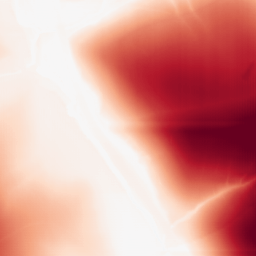
Category: morphological
Decomposition family: rolling_ball
Decomposition parameters: radius: 200
Upsampling method: fft_zeropad
Upsampling parameters: scale: 4
Upsampling scale: 4